Question: I am using Netflix Eureka + Netlifx Zuul and am trying to use Feign client to send a request from one microservice to another. I am able to access all microservices through zuul, however, when I try to make request from one microservice to another, I get an error.
I've managed to figure out, it has something to do, with port parsing. It throws NumberFormatException, because it can't parse "8084:80" when making url. If the port was simply 8084, it would've worked fine, cause 8084 is the port of the service I'm trying to send the request to.
'''
feign.RetryableException: Error at index 4 in: "8084:80" executing POST http://prediction/task
at feign.FeignException.errorExecuting(FeignException.java:249) ~[feign-core-10.10.1.jar:na]
at feign.SynchronousMethodHandler.executeAndDecode(SynchronousMethodHandler.java:129) ~[feign-core-10.10.1.jar:na]
at feign.SynchronousMethodHandler.invoke(SynchronousMethodHandler.java:89) ~[feign-core-10.10.1.jar:na]
at feign.ReflectiveFeign$FeignInvocationHandler.invoke(ReflectiveFeign.java:100) ~[feign-core-10.10.1.jar:na]
at com.sun.proxy.$Proxy98.runTask(Unknown Source) ~[na:na]
at lj.uni.fri.scheduler.service.SchedulerService.setCurrentTime(SchedulerService.java:51) ~[classes/:na]
at jdk.internal.reflect.GeneratedMethodAccessor71.invoke(Unknown Source) ~[na:na]
at java.base/jdk.internal.reflect.DelegatingMethodAccessorImpl.invoke(DelegatingMethodAccessorImpl.java:43) ~[na:na]
at java.base/java.lang.reflect.Method.invoke(Method.java:564) ~[na:na]
at org.springframework.scheduling.support.ScheduledMethodRunnable.run(ScheduledMethodRunnable.java:84) ~[spring-context-5.2.6.RELEASE.jar:5.2.6.RELEASE]
at org.springframework.scheduling.support.DelegatingErrorHandlingRunnable.run(DelegatingErrorHandlingRunnable.java:54) ~[spring-context-5.2.6.RELEASE.jar:5.2.6.RELEASE]
at java.base/java.util.concurrent.Executors$RunnableAdapter.call(Executors.java:515) ~[na:na]
at java.base/java.util.concurrent.FutureTask.runAndReset(FutureTask.java:305) ~[na:na]
at java.base/java.util.concurrent.ScheduledThreadPoolExecutor$ScheduledFutureTask.run(ScheduledThreadPoolExecutor.java:305) ~[na:na]
at java.base/java.util.concurrent.ThreadPoolExecutor.runWorker(ThreadPoolExecutor.java:1130) ~[na:na]
at java.base/java.util.concurrent.ThreadPoolExecutor$Worker.run(ThreadPoolExecutor.java:630) ~[na:na]
at java.base/java.lang.Thread.run(Thread.java:832) ~[na:na]
Caused by: java.net.MalformedURLException: Error at index 4 in: "8084:80"
at java.base/java.net.URL.<init>(URL.java:706) ~[na:na]
at java.base/java.net.URL.<init>(URL.java:568) ~[na:na]
at java.base/java.net.URL.<init>(URL.java:515) ~[na:na]
at feign.Client$Default.convertAndSend(Client.java:148) ~[feign-core-10.10.1.jar:na]
at feign.Client$Default.execute(Client.java:103) ~[feign-core-10.10.1.jar:na]
at org.springframework.cloud.openfeign.ribbon.FeignLoadBalancer.execute(FeignLoadBalancer.java:93) ~[spring-cloud-openfeign-core-2.2.3.BUILD-202<PHONE>-81.jar:2.2.3.BUILD-SNAPSHOT]
at org.springframework.cloud.openfeign.ribbon.FeignLoadBalancer.execute(FeignLoadBalancer.java:56) ~[spring-cloud-openfeign-core-2.2.3.BUILD-202<PHONE>-81.jar:2.2.3.BUILD-SNAPSHOT]
at com.netflix.client.AbstractLoadBalancerAwareClient$1.call(AbstractLoadBalancerAwareClient.java:104) ~[ribbon-loadbalancer-2.3.0.jar:2.3.0]
at com.netflix.loadbalancer.reactive.LoadBalancerCommand$3$1.call(LoadBalancerCommand.java:303) ~[ribbon-loadbalancer-2.3.0.jar:2.3.0]
at com.netflix.loadbalancer.reactive.LoadBalancerCommand$3$1.call(LoadBalancerCommand.java:287) ~[ribbon-loadbalancer-2.3.0.jar:2.3.0]
at rx.internal.util.ScalarSynchronousObservable$3.call(ScalarSynchronousObservable.java:231) ~[rxjava-1.3.8.jar:1.3.8]
at rx.internal.util.ScalarSynchronousObservable$3.call(ScalarSynchronousObservable.java:228) ~[rxjava-1.3.8.jar:1.3.8]
at rx.Observable.unsafeSubscribe(Observable.java:10327) ~[rxjava-1.3.8.jar:1.3.8]
at rx.internal.operators.OnSubscribeConcatMap$ConcatMapSubscriber.drain(OnSubscribeConcatMap.java:286) ~[rxjava-1.3.8.jar:1.3.8]
at rx.internal.operators.OnSubscribeConcatMap$ConcatMapSubscriber.onNext(OnSubscribeConcatMap.java:144) ~[rxjava-1.3.8.jar:1.3.8]
at com.netflix.loadbalancer.reactive.LoadBalancerCommand$1.call(LoadBalancerCommand.java:185) ~[ribbon-loadbalancer-2.3.0.jar:2.3.0]
at com.netflix.loadbalancer.reactive.LoadBalancerCommand$1.call(LoadBalancerCommand.java:180) ~[ribbon-loadbalancer-2.3.0.jar:2.3.0]
at rx.Observable.unsafeSubscribe(Observable.java:10327) ~[rxjava-1.3.8.jar:1.3.8]
at rx.internal.operators.OnSubscribeConcatMap.call(OnSubscribeConcatMap.java:94) ~[rxjava-1.3.8.jar:1.3.8]
at rx.internal.operators.OnSubscribeConcatMap.call(OnSubscribeConcatMap.java:42) ~[rxjava-1.3.8.jar:1.3.8]
at rx.Observable.unsafeSubscribe(Observable.java:10327) ~[rxjava-1.3.8.jar:1.3.8]
at rx.internal.operators.OperatorRetryWithPredicate$SourceSubscriber$1.call(OperatorRetryWithPredicate.java:127) ~[rxjava-1.3.8.jar:1.3.8]
at rx.internal.schedulers.TrampolineScheduler$InnerCurrentThreadScheduler.enqueue(TrampolineScheduler.java:73) ~[rxjava-1.3.8.jar:1.3.8]
at rx.internal.schedulers.TrampolineScheduler$InnerCurrentThreadScheduler.schedule(TrampolineScheduler.java:52) ~[rxjava-1.3.8.jar:1.3.8]
at rx.internal.operators.OperatorRetryWithPredicate$SourceSubscriber.onNext(OperatorRetryWithPredicate.java:79) ~[rxjava-1.3.8.jar:1.3.8]
at rx.internal.operators.OperatorRetryWithPredicate$SourceSubscriber.onNext(OperatorRetryWithPredicate.java:45) ~[rxjava-1.3.8.jar:1.3.8]
at rx.internal.util.ScalarSynchronousObservable$WeakSingleProducer.request(ScalarSynchronousObservable.java:276) ~[rxjava-1.3.8.jar:1.3.8]
at rx.Subscriber.setProducer(Subscriber.java:209) ~[rxjava-1.3.8.jar:1.3.8]
at rx.internal.util.ScalarSynchronousObservable$JustOnSubscribe.call(ScalarSynchronousObservable.java:138) ~[rxjava-1.3.8.jar:1.3.8]
at rx.internal.util.ScalarSynchronousObservable$JustOnSubscribe.call(ScalarSynchronousObservable.java:129) ~[rxjava-1.3.8.jar:1.3.8]
at rx.internal.operators.OnSubscribeLift.call(OnSubscribeLift.java:48) ~[rxjava-1.3.8.jar:1.3.8]
at rx.internal.operators.OnSubscribeLift.call(OnSubscribeLift.java:30) ~[rxjava-1.3.8.jar:1.3.8]
at rx.internal.operators.OnSubscribeLift.call(OnSubscribeLift.java:48) ~[rxjava-1.3.8.jar:1.3.8]
at rx.internal.operators.OnSubscribeLift.call(OnSubscribeLift.java:30) ~[rxjava-1.3.8.jar:1.3.8]
at rx.internal.operators.OnSubscribeLift.call(OnSubscribeLift.java:48) ~[rxjava-1.3.8.jar:1.3.8]
at rx.internal.operators.OnSubscribeLift.call(OnSubscribeLift.java:30) ~[rxjava-1.3.8.jar:1.3.8]
at rx.Observable.subscribe(Observable.java:10423) ~[rxjava-1.3.8.jar:1.3.8]
at rx.Observable.subscribe(Observable.java:10390) ~[rxjava-1.3.8.jar:1.3.8]
at rx.observables.BlockingObservable.blockForSingle(BlockingObservable.java:443) ~[rxjava-1.3.8.jar:1.3.8]
at rx.observables.BlockingObservable.single(BlockingObservable.java:340) ~[rxjava-1.3.8.jar:1.3.8]
at com.netflix.client.AbstractLoadBalancerAwareClient.executeWithLoadBalancer(AbstractLoadBalancerAwareClient.java:112) ~[ribbon-loadbalancer-2.3.0.jar:2.3.0]
at org.springframework.cloud.openfeign.ribbon.LoadBalancerFeignClient.execute(LoadBalancerFeignClient.java:83) ~[spring-cloud-openfeign-core-2.2.3.BUILD-202<PHONE>-81.jar:2.2.3.BUILD-SNAPSHOT]
at feign.SynchronousMethodHandler.executeAndDecode(SynchronousMethodHandler.java:119) ~[feign-core-10.10.1.jar:na]
... 15 common frames omitted
Caused by: java.lang.NumberFormatException: Error at index 4 in: "8084:80"
at java.base/java.lang.NumberFormatException.forCharSequence(NumberFormatException.java:84) ~[na:na]
at java.base/java.lang.Integer.parseInt(Integer.java:735) ~[na:na]
at java.base/java.net.URLStreamHandler.parseURL(URLStreamHandler.java:232) ~[na:na]
at java.base/java.net.URL.<init>(URL.java:701) ~[na:na]
... 57 common frames omitted
Process finished with exit code -1
'''
This is the feign client I use:
'''
package lj.uni.fri.scheduler.feign;
import org.springframework.cloud.openfeign.FeignClient;
import org.springframework.web.bind.annotation.PostMapping;
import org.springframework.web.bind.annotation.RequestBody;
import java.time.LocalDateTime;
@FeignClient(name = "prediction")
public interface PredictionServiceFeign {
@PostMapping("/task")
String runTask(@RequestBody LocalDateTime dateTime);
}
'''
This is the config of the service running on port 8084:
bootstrap.yml
'''
server:
port: ${PORT:8084}
spring:
application:
name: prediction
eureka:
client:
serviceUrl:
defaultZone: ${EUREKA_URL:http://localhost:8761}/eureka/
'''
application.yml
'''
eureka:
instance:
non-secure-port: 80
hostname: ${DOMAIN_NAME:localhost:${server.port}}
password: ${EUREKA_USER_PASSWORD:password}
security:
user:
password: ${eureka.password}
prediction:
http:
auth-token-header-name: api-key
auth-token: ${MICROSERVICE_API_KEY:verysafetoken}
'''
I've tried removing the "non-secure-port" but then it threw error for "8084:8084"
As seen in the debugger, the url is correct with the exception of port:

I am using:
'''
<dependency>
<groupId>org.springframework.cloud</groupId>
<artifactId>spring-cloud-starter-openfeign</artifactId>
</dependency>
'''
PS: The same error happens if I try to use RestTemplate with @LoadBalanced.
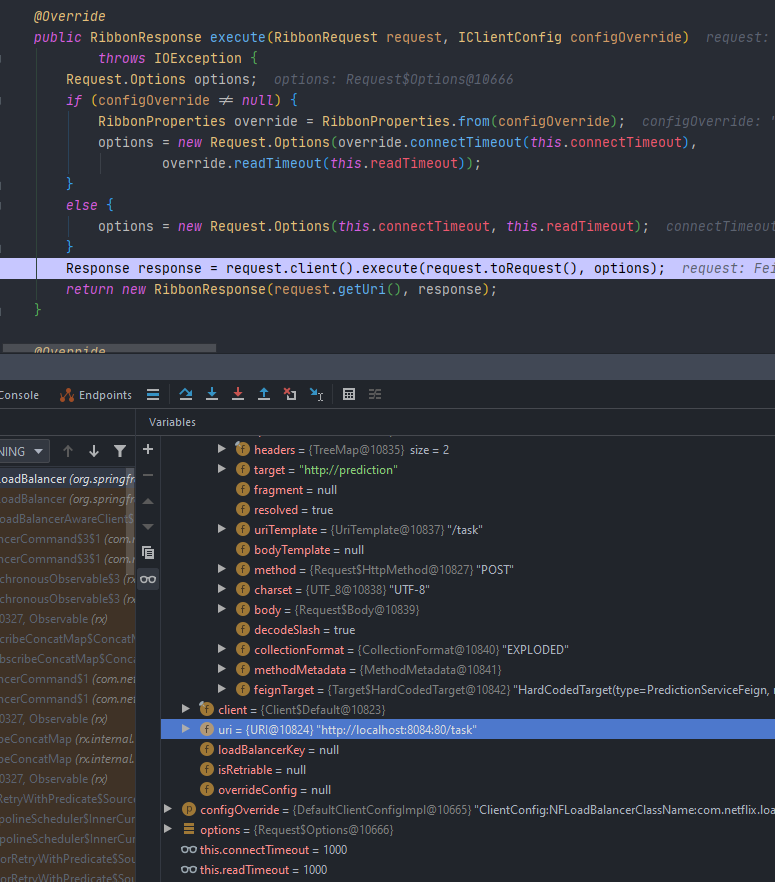
Answer: I figured out I made a mistake in the config file. I had to change:
'''
eureka:
instance:
non-secure-port: 80
hostname: ${DOMAIN_NAME:localhost:${server.port}}
'''
To:
'''
eureka:
instance:
non-secure-port: 80
hostname: ${DOMAIN_NAME:localhost}
'''